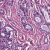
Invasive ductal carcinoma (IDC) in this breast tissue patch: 1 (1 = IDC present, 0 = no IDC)